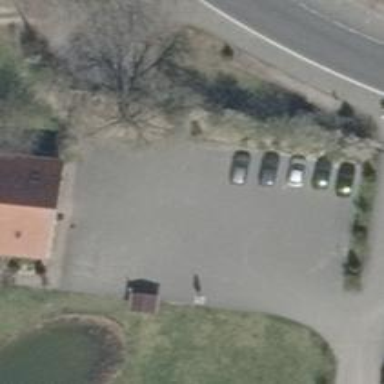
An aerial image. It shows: Parking area with surface.